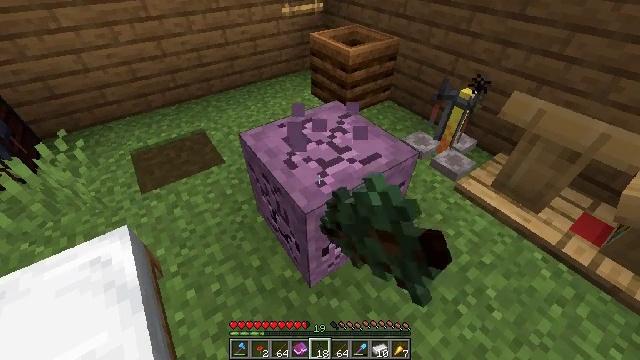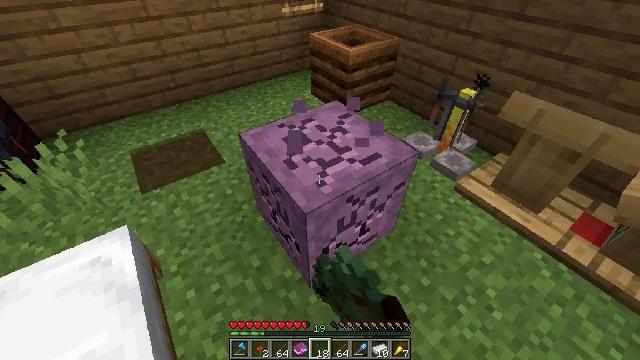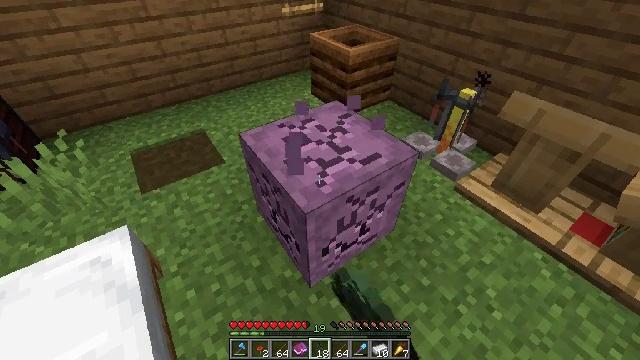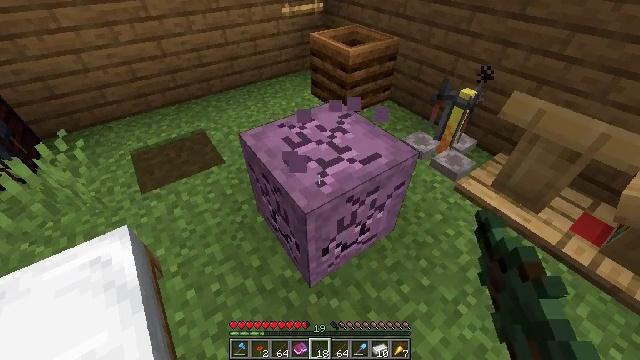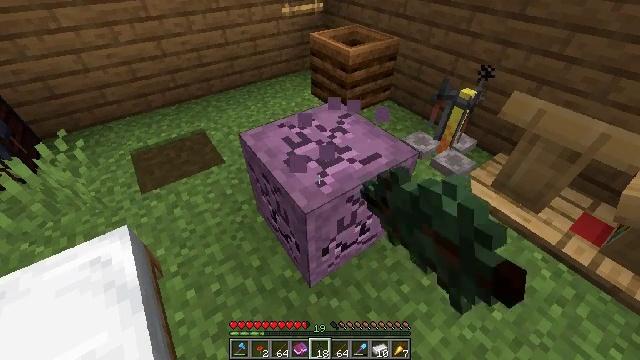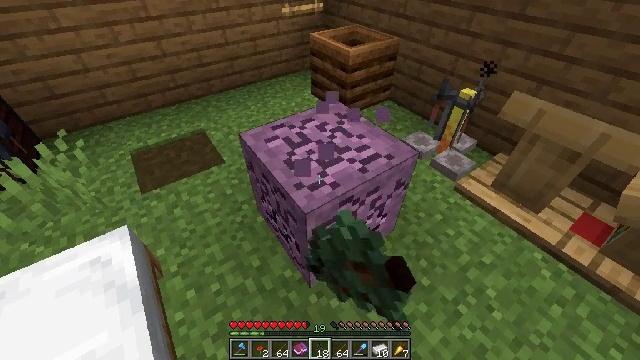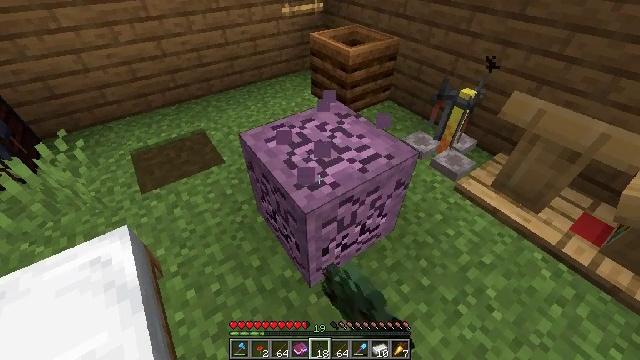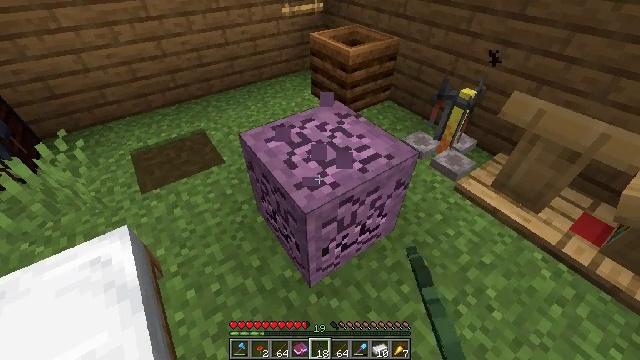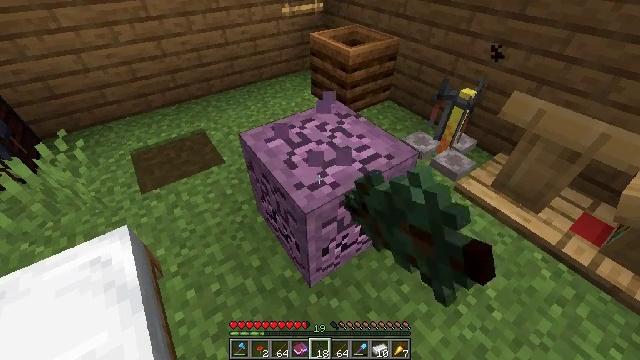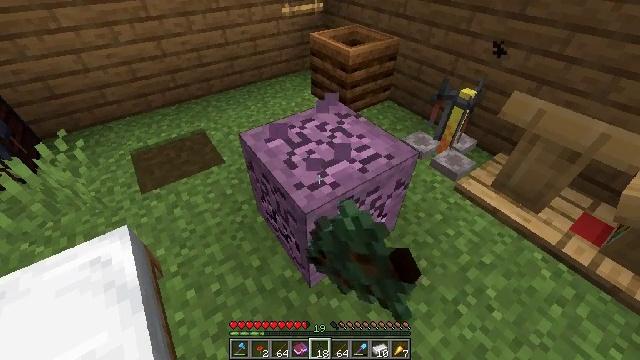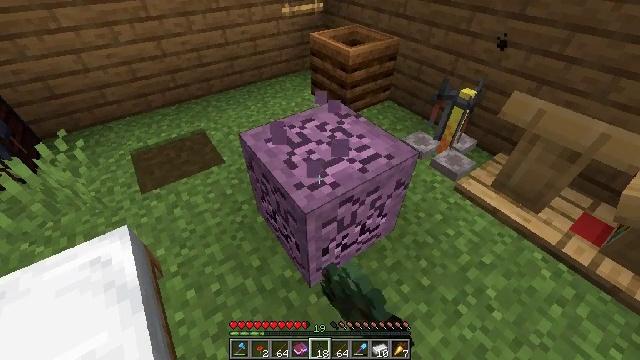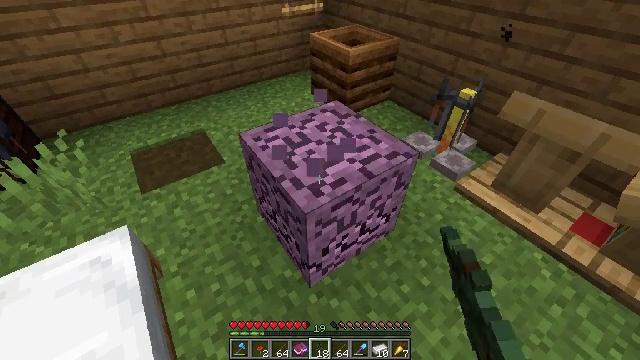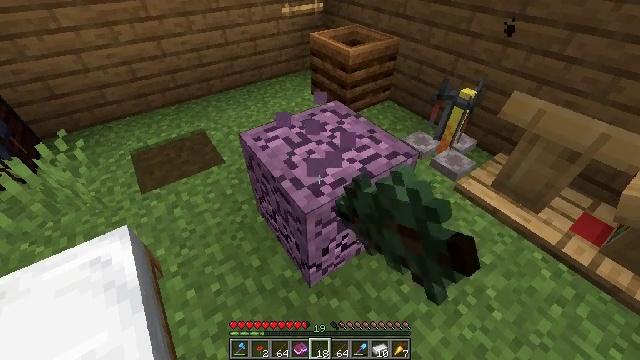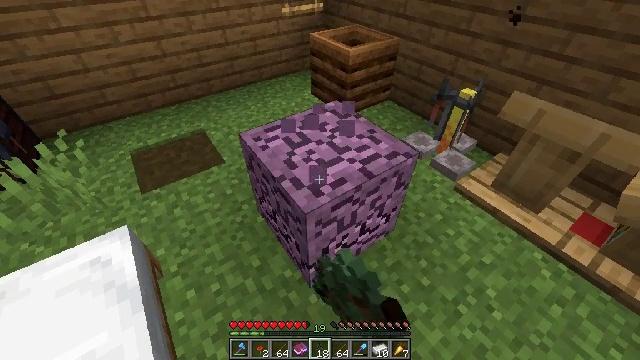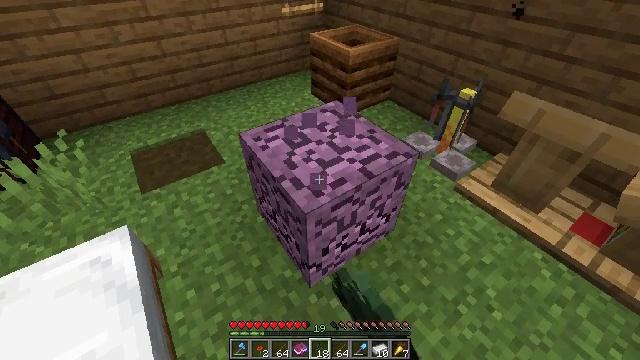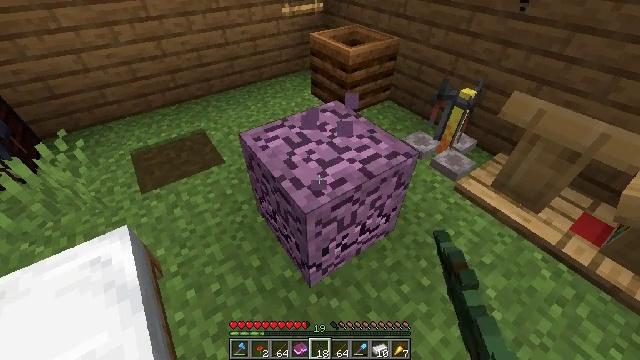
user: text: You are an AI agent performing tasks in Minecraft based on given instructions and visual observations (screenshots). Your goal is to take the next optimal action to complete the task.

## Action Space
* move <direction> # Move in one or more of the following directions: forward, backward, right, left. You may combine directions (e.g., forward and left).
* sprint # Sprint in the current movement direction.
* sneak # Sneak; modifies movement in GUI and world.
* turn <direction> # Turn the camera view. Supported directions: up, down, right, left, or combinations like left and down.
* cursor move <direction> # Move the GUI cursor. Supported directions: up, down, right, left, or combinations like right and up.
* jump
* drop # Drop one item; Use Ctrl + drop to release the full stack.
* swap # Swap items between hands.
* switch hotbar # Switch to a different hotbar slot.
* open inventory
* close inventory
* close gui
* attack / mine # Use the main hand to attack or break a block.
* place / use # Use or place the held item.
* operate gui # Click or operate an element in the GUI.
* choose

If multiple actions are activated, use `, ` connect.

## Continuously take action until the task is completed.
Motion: motion action
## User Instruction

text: Attack the shulker box to pick it up.
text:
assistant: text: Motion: attack / mine
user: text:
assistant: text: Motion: attack / mine
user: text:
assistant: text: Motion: attack / mine
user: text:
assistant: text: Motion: attack / mine
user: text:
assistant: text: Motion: attack / mine
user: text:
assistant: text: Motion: attack / mine
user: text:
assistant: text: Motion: attack / mine
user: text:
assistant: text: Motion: attack / mine
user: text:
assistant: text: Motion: attack / mine
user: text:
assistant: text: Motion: attack / mine
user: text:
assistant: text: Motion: attack / mine
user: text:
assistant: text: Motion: attack / mine
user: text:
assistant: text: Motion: attack / mine
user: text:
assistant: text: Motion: attack / mine
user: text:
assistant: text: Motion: attack / mine
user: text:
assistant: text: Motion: attack / mine
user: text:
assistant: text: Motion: attack / mine
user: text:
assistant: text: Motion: attack / mine
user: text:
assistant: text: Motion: attack / mine
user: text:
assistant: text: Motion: attack / mine
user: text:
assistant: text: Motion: attack / mine
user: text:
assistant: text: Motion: attack / mine